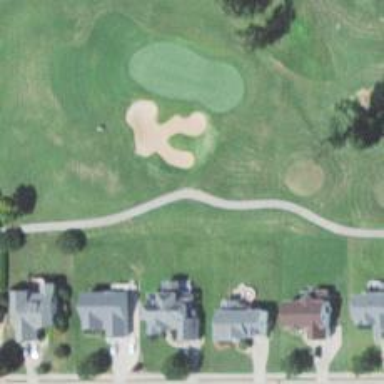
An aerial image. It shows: Pathway for golfing.